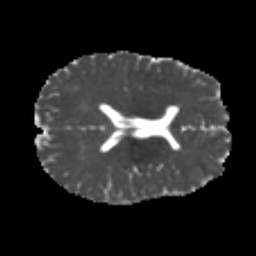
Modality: MD
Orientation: axial
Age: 21
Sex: male
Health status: healthy
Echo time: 0.074 s